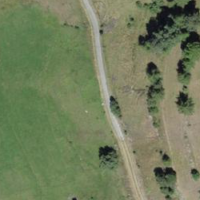
EUNIS habitat code: 26
Species observed at this site:
Aporia crataegi